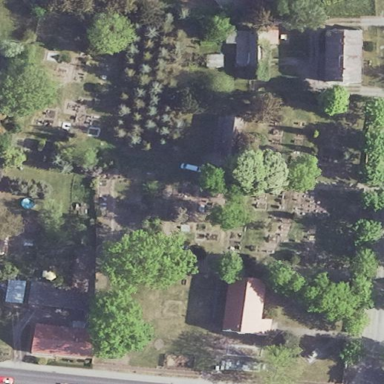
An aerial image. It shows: Graveyard.